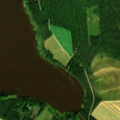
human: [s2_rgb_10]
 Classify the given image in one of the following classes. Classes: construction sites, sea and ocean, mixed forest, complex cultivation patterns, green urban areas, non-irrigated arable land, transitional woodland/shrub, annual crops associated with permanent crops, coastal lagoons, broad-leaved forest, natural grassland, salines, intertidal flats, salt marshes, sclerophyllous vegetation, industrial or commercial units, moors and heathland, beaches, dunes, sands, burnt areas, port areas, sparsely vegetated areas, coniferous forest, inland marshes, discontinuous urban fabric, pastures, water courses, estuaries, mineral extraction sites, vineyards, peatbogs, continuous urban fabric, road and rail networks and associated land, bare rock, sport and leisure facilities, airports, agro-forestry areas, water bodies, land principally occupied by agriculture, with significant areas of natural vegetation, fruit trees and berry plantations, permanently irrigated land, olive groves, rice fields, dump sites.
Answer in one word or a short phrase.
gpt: non-irrigated arable land, mixed forest, peatbogs, water bodies